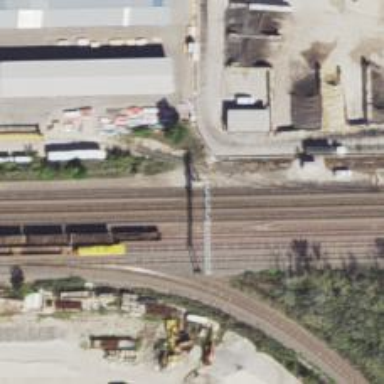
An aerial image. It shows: Railway signal.